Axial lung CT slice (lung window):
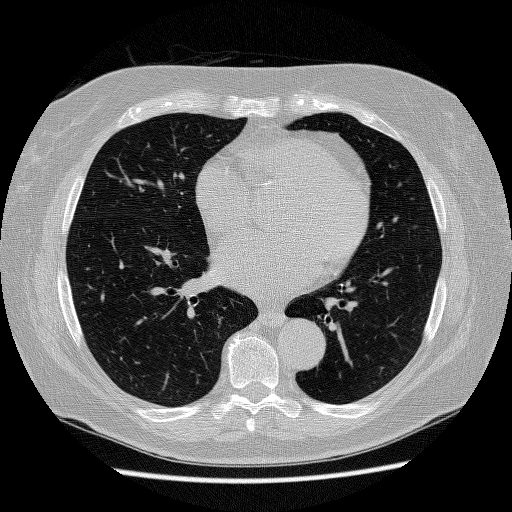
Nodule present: no